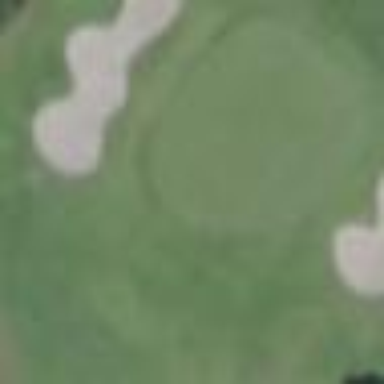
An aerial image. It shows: Golf fairway surrounded by grass.